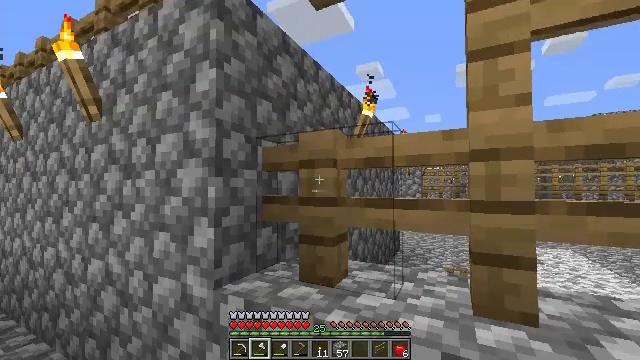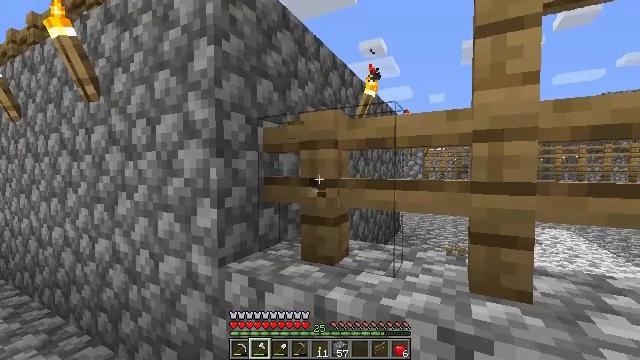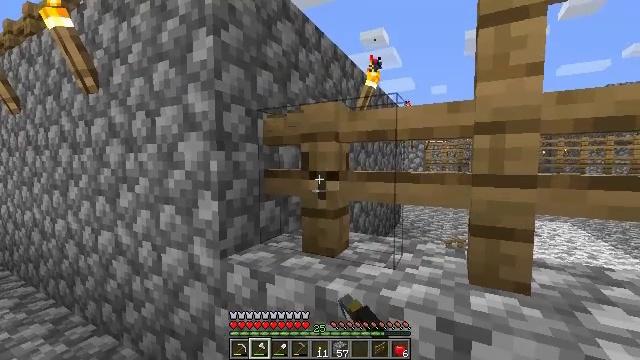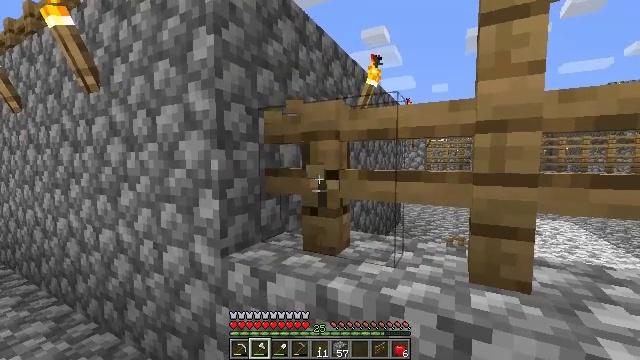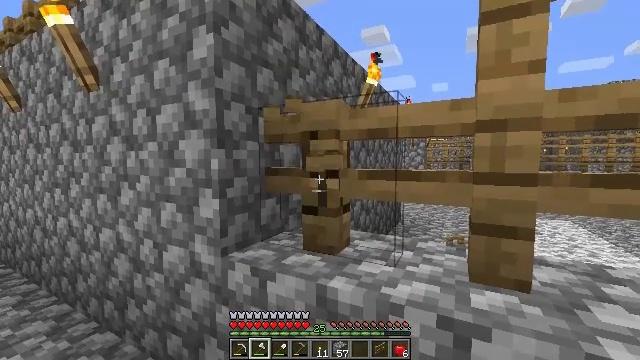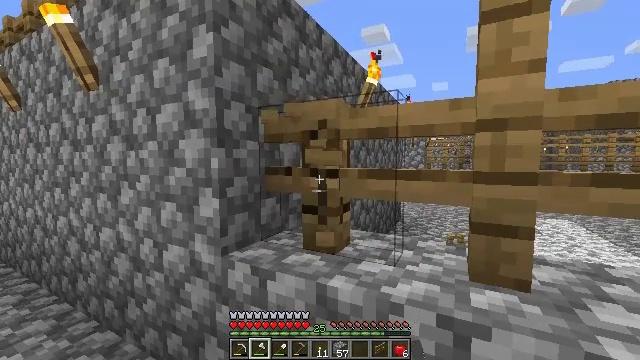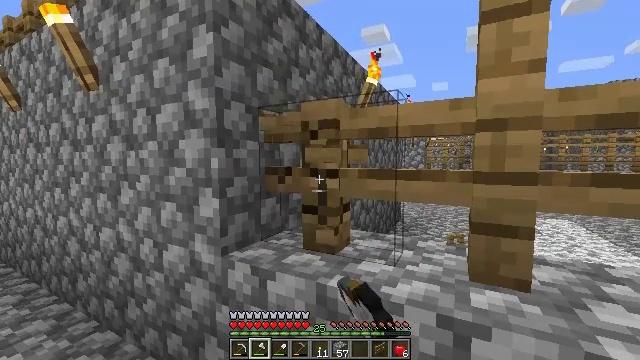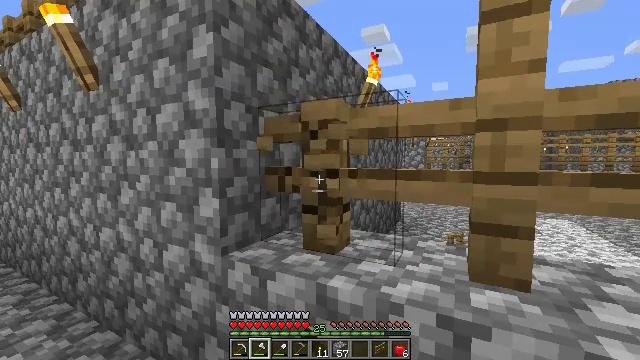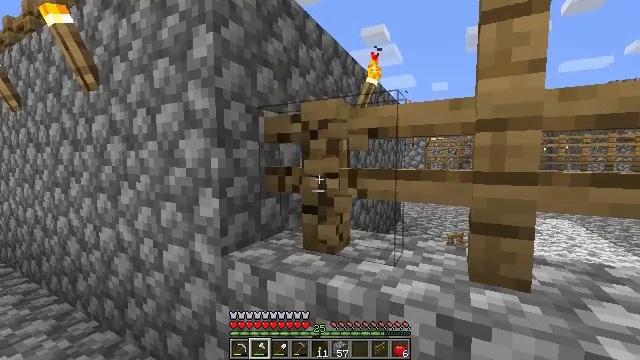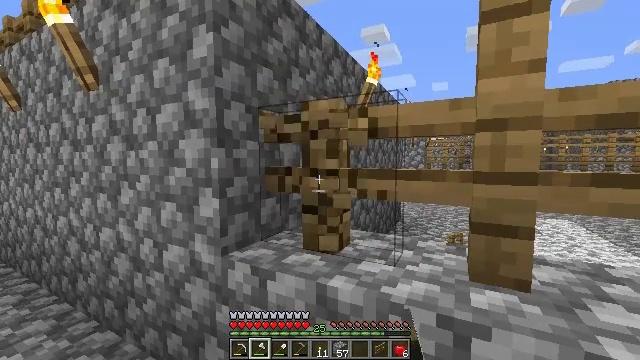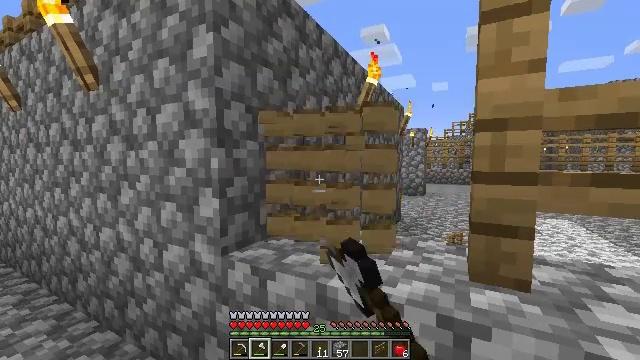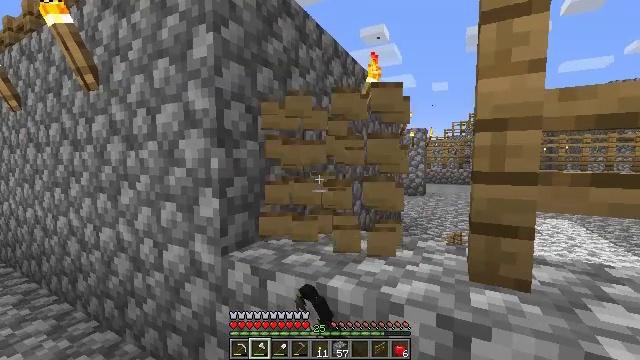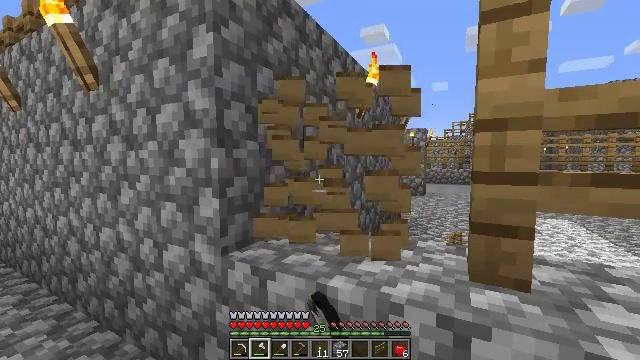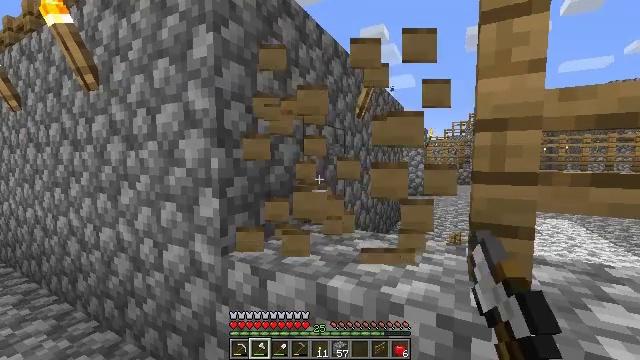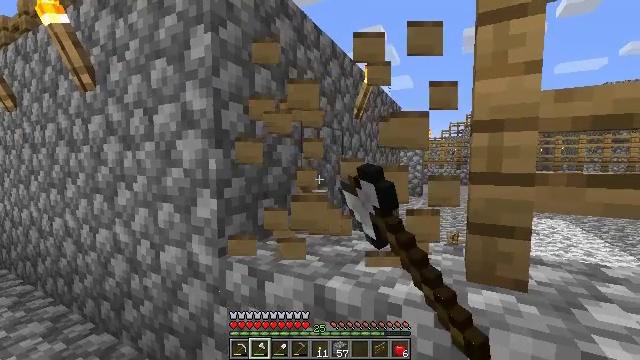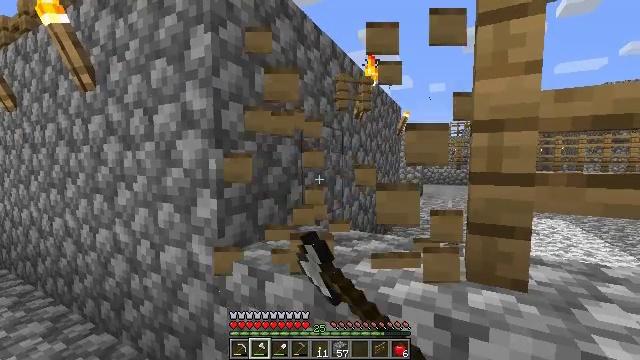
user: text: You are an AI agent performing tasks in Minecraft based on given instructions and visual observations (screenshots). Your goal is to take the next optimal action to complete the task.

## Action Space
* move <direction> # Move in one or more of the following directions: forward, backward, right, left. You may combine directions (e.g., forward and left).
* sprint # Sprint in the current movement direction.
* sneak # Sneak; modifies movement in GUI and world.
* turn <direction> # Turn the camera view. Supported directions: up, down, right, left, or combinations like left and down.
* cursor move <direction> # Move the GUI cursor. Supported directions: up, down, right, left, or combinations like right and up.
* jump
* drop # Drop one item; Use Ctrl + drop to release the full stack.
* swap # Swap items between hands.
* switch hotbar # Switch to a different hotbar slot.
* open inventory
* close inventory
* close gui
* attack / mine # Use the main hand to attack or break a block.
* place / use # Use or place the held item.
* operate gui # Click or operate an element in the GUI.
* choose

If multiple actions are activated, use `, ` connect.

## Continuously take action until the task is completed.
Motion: motion action
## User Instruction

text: Mine the oak fence from the structure.
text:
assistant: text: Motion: turn down, attack / mine
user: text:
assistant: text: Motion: turn down, attack / mine
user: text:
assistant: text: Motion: attack / mine
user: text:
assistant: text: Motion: attack / mine
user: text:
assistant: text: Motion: attack / mine
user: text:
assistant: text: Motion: attack / mine
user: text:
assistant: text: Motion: attack / mine
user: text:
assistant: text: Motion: attack / mine
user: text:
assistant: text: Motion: attack / mine
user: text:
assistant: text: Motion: attack / mine
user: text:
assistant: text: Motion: attack / mine
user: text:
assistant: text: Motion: attack / mine
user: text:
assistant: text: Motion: attack / mine
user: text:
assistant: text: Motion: attack / mine
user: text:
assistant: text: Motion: attack / mine
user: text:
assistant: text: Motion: attack / mine